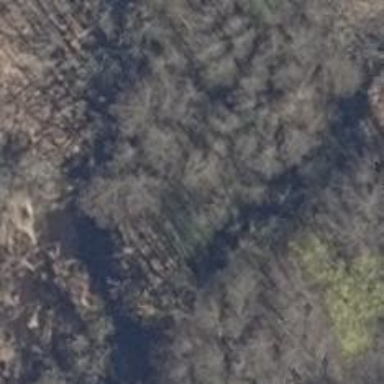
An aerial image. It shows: Historic abandoned railway on embankment.